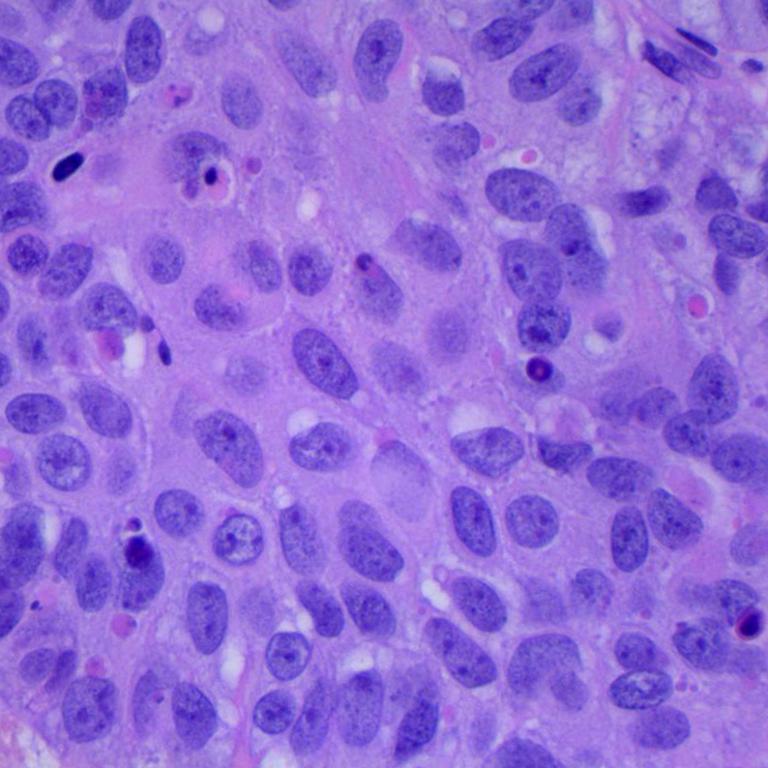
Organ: lung
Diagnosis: squamous carcinomas